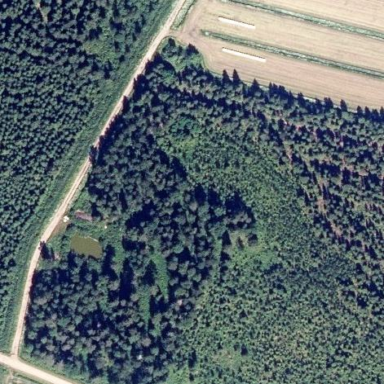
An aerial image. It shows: Forest area.